Question: I'm trying to get an auto-suggest like Google has but without the dropdown. By that I mean the text is suggested inside the textarea (not as a dropdown), see printscreen:
I know of all the jquery pluggins like jqueryui autocomplete, jquery token, ... and so on. But I don't want a drop down, I just want the text to appear next to the word in grey. If user hits "enter" and the suggestion is put inside.
I have seen this post:
<URL>.
1. Is there a suitable plug-in?
2. If no plug-in, how could I do it myself. What steps should I do? Bear in mind that I am a beginner in JavaScript.
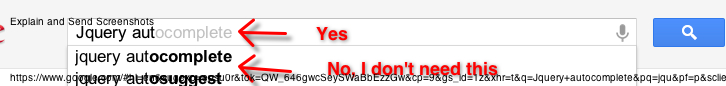
Answer: I've created simple example with text input instead of textarea that can get you started <URL>
In my fiddle, you accept autocomplete suggestion by pressing TAB key.
Note, that the code is just to illustrate how can stuff like this be done. It need tweaks, cleaning and organizing before use in production environments.